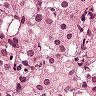
Metastatic tissue present: yes